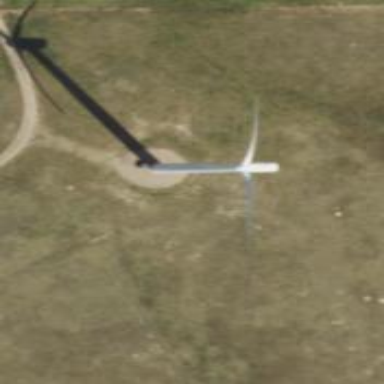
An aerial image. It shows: Wind power generator employing wind turbines.